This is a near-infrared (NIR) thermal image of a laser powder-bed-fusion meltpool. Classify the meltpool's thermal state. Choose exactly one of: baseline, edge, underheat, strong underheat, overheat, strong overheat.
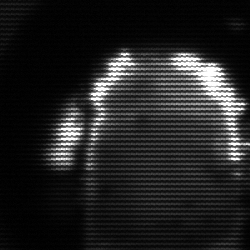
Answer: baseline